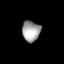
Tissue: lung
Cell type: Myeloid cells
Senescence score: 0.5414
Nuclear area (px): 365
Mean DAPI intensity: 161.414